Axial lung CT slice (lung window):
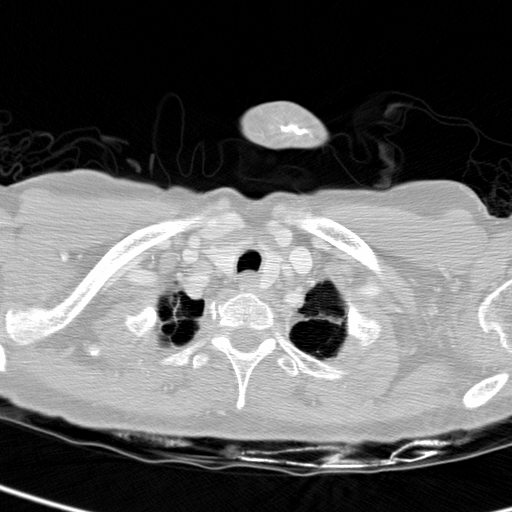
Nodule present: no